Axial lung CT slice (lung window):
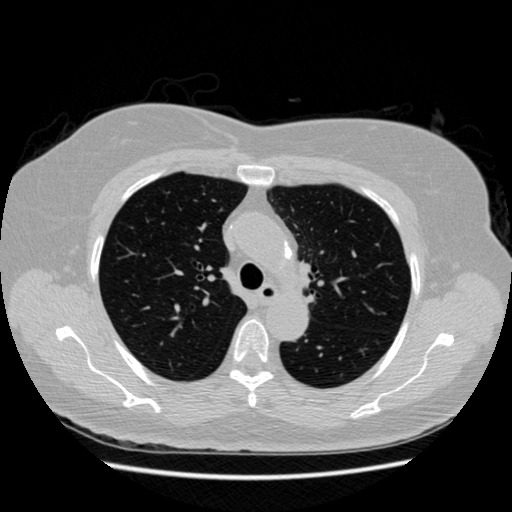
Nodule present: no